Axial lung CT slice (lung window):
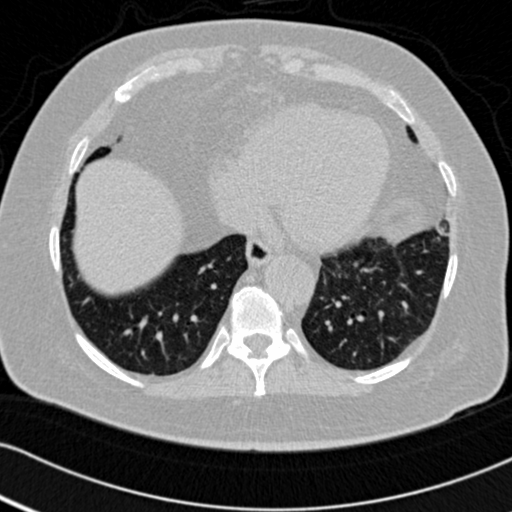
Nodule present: no